Question: I've produced a report of "Which and how many of Products been sold in each country". I'm using Northwind database, SQL Server 2012.
The following is the code:
'''
SELECT
o.ShipCountry AS 'Country',od.ProductID,
p.ProductName, p.UnitPrice,
SUM(od.Quantity) AS 'Number of Units Sold'
FROM
Products p
INNER JOIN
[Order Details] od ON od.ProductID = p.ProductID
INNER JOIN
Orders o ON o.OrderID = od.OrderID
GROUP BY
p.ProductName, od.ProductID, p.UnitPrice, o.ShipCountry
ORDER BY
o.ShipCountry, 'Number of Units Sold' DESC
'''
The result shows over 900 rows, each country has about 10 to 20 rows:

But I want to take it up a notch, and now I want to produce "Top 3 products sold per country"
So I tried 'ROW_NUMBER() OVER (PARTITION BY' but I'm clumsy at using 'Row_NUMBER()'
The below is my wrong code:
'''
WITH CTE AS
(
SELECT
o.ShipCountry AS 'Country',od.ProductID,
p.ProductName, p.UnitPrice,
SUM(od.Quantity) AS 'Number of Units Sold',
ROW_NUMBER() OVER (PARTITION BY o.ShipCountry ORDER BY ('Number of Units Sold') DESC) AS 'Number of Units Sold'
FROM
Products p
INNER JOIN
[Order Details] od ON od.ProductID = p.ProductID
INNER JOIN
Orders o ON o.OrderID = od.OrderID)
SELECT
'Country', ProductID,
ProductName, UnitPrice, 'Number of Units Sold'
FROM
CTE
WHERE
'Number of Units Sold' < 4
GROUP BY
p.ProductName, od.ProductID, p.UnitPrice, o.ShipCountry
ORDER BY
o.ShipCountry DESC
'''
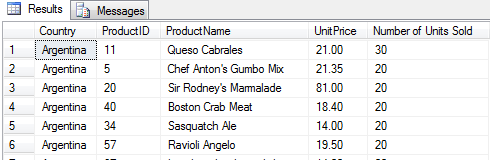
Answer: Try this:
'''
WITH CTE AS
(
SELECT
o.ShipCountry, od.ProductID,
p.ProductName, p.UnitPrice,
SUM(od.Quantity) AS UnitsSold,
RowNum = ROW_NUMBER() OVER (PARTITION BY o.ShipCountry ORDER BY SUM(od.Quantity) DESC)
FROM
Products p
INNER JOIN
[Order Details] od ON od.ProductID = p.ProductID
INNER JOIN
Orders o ON o.OrderID = od.OrderID
GROUP BY
p.ProductName, od.ProductID, p.UnitPrice, o.ShipCountry
)
SELECT *
FROM CTE
WHERE CTE.RowNum <= 3
'''
Basically, in the CTE, you define the columns you want - word of caution: column names with spaces and stuff like that! Makes for a nice presentation on screen, but really hard to use in a query!
Then you add the 'ROW_NUMBER()' that will number each entry for each country starting at 1.
And finally, you select from the CTE, and you take only those rows with a 'RowNum <= 3' ==> the TOP 3 for each country.